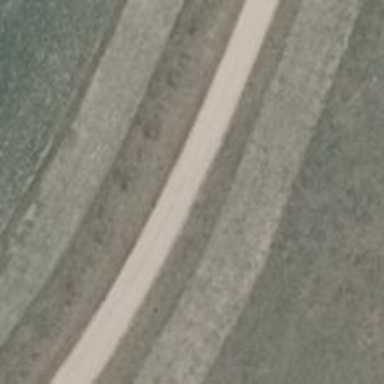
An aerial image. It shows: Sandy track with grade 5 track type.